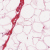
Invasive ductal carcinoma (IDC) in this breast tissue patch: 0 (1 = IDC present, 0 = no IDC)